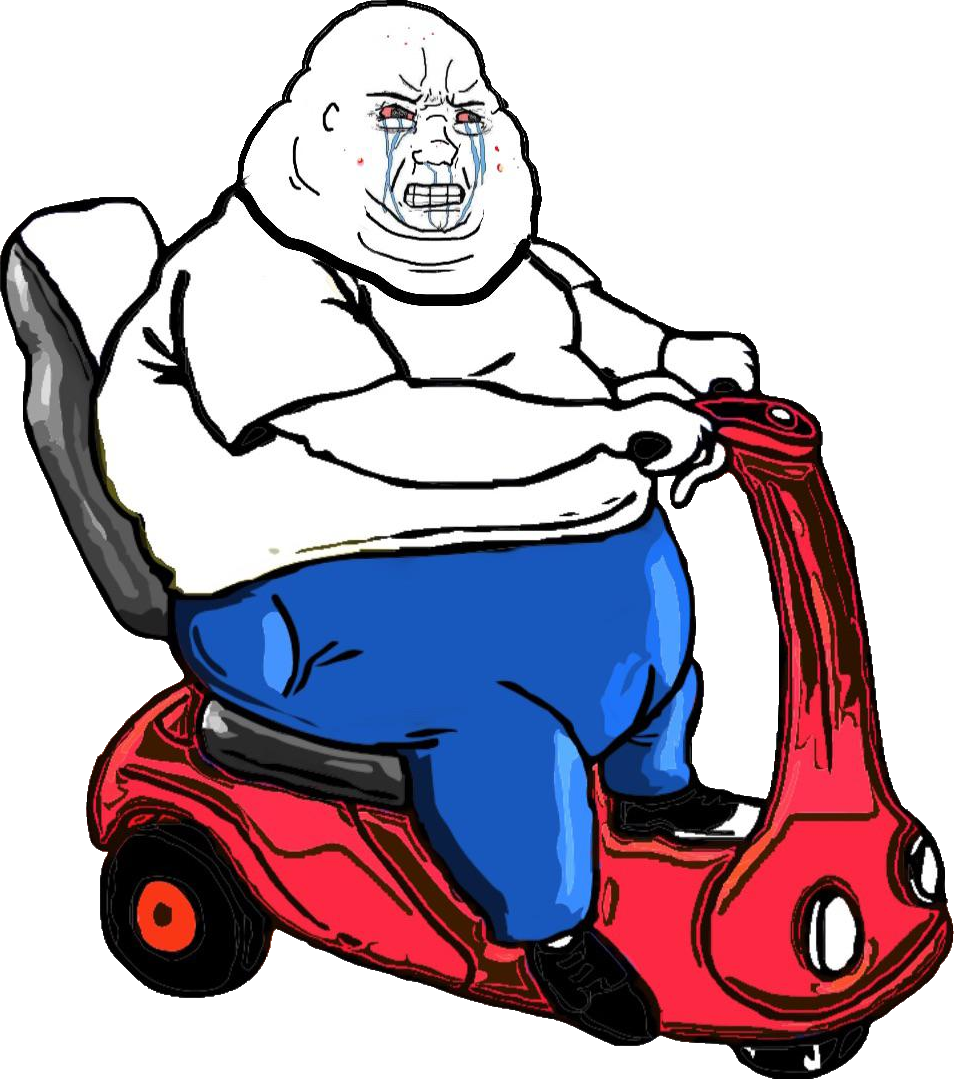
Label: 5_Blobjak